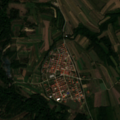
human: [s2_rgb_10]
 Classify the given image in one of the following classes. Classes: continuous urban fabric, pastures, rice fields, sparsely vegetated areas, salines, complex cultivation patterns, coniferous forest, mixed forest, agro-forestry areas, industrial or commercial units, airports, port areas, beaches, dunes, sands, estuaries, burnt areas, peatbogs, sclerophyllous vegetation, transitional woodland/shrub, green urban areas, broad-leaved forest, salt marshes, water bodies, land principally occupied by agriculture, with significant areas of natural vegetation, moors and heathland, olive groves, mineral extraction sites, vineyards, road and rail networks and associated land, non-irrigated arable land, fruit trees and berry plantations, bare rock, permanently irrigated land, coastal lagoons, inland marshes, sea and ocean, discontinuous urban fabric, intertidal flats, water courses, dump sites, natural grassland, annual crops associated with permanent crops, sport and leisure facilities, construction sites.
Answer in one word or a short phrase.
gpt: discontinuous urban fabric, non-irrigated arable land, complex cultivation patterns, land principally occupied by agriculture, with significant areas of natural vegetation, transitional woodland/shrub